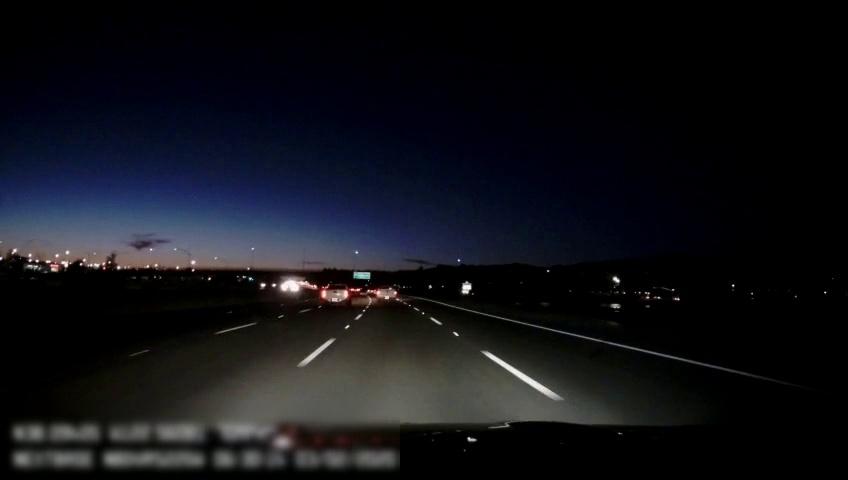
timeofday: Night
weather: Other
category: Drivable Space
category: Vehicles | Truck
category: Vehicles | Truck
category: Lanes | Alternate Lane
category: Lanes | Alternate Lane
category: Lanes | Alternate Lane
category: Lanes | Alternate Lane
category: Lanes | Alternate Lane
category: Traffic | Signs
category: Traffic | Signs